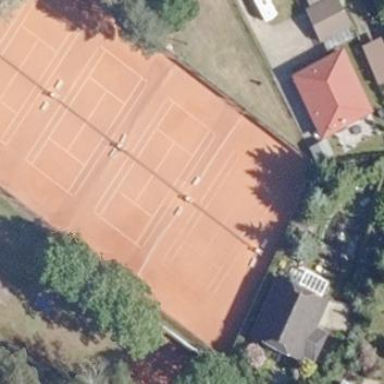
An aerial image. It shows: Tennis court on pitch designated for leisure land.